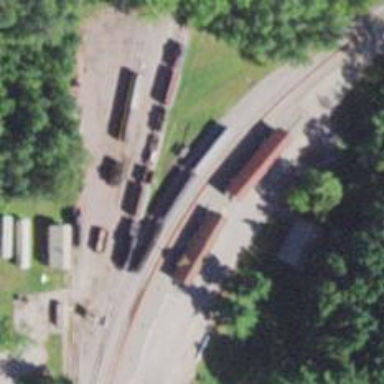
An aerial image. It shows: Train attraction on railway track.